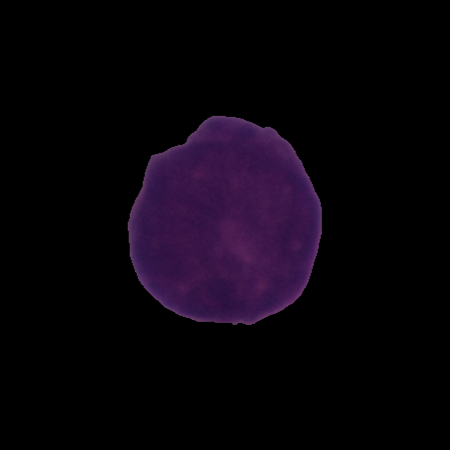
Label: cancer